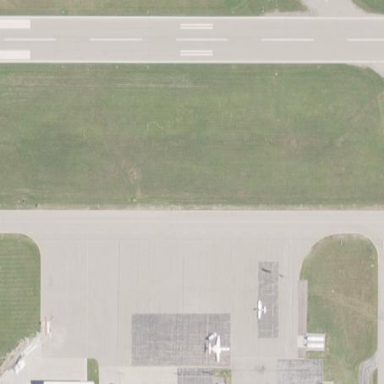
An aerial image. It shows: Apron at the airport.